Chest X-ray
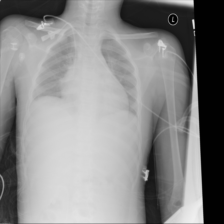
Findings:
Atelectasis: negative
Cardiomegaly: negative
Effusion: negative
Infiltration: negative
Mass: negative
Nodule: negative
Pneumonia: negative
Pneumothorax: negative
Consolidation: negative
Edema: negative
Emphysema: negative
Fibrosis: negative
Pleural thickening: negative
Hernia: negative